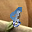
Label: 8